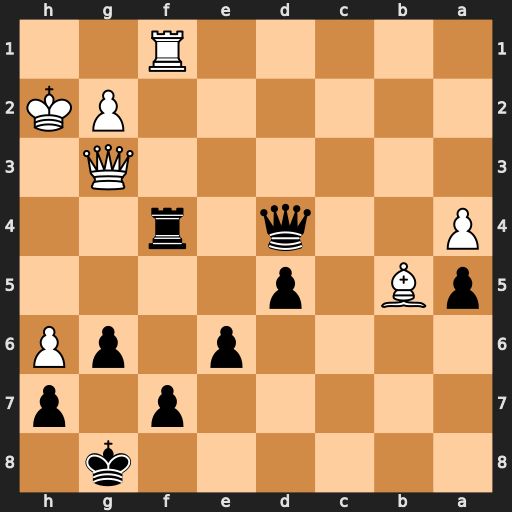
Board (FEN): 6k1/5p1p/4p1pP/pB1p4/P2q1r2/6Q1/6PK/5R2
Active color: b
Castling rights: -
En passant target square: -
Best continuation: Rh4+ Qxh4 Qxh4+